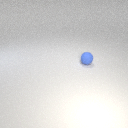
small blue rubber sphere